Field crop: maize
Growth stage: 1
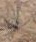
Species: salsola